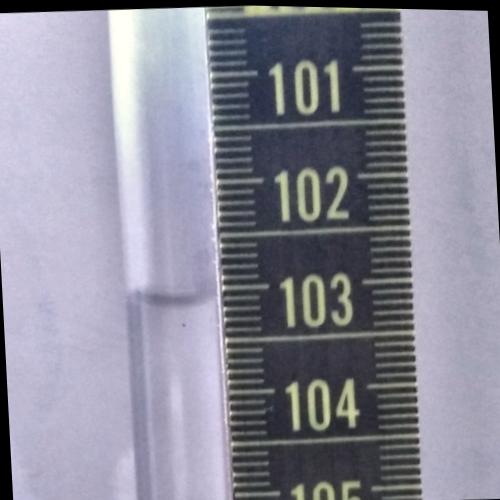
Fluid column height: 103.1 cm